Question: How could I implement a custom delete operation in a 'ASP.NET Dynamic Data Project'?
I found this <URL> but nothing helped. Here's the block of code for the 'delete command':

If I implemented the 'GridView1_RowCommand' event I can catch it on the debugger, but where does the actual 'Delete' command code stored, and if I changed the commandName to 'newDelete' how to implement a custom delete query?
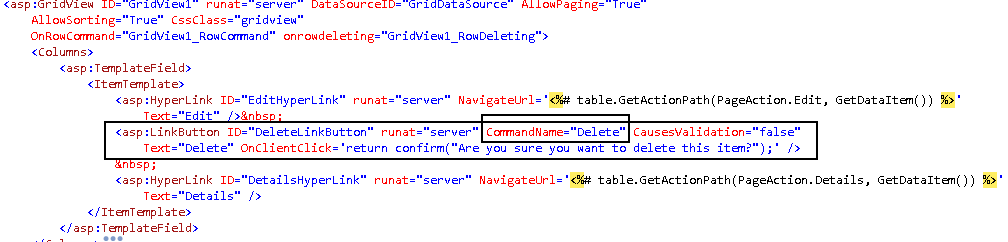
Answer: You can use 'RowCommand' event to gridview and write custom code for deletion
'''
protected void GridView1_RowCommand(object sender, GridViewCommandEventArgs e)
{
if (e.CommandName == "newDelete ")
{
e.CommandArgument // will Return current Row primary key value
..............
//Write Delete custom code here
.............
}
}
'''